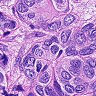
Metastatic tissue present: yes